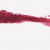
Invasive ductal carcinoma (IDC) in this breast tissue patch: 0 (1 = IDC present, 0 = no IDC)